Field crop: maize
Growth stage: 1
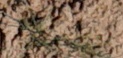
Species: lolium